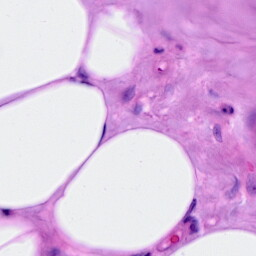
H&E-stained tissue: Breast